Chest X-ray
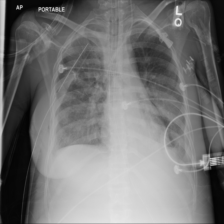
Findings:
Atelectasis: negative
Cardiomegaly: negative
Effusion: negative
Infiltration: negative
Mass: negative
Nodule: negative
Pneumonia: negative
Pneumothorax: negative
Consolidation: negative
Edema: negative
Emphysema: negative
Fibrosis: negative
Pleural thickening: negative
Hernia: negative